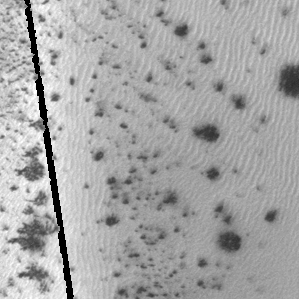
Label: frost